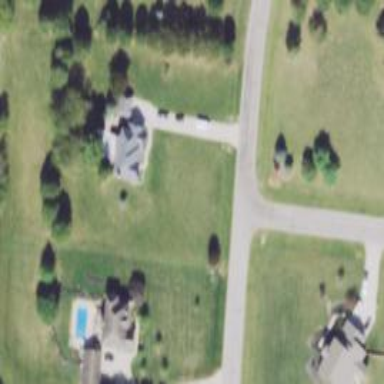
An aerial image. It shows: Driveway.